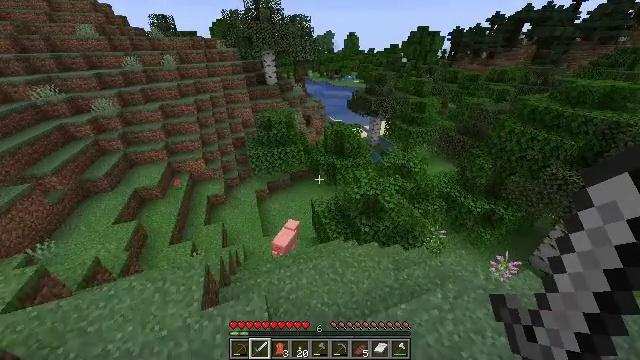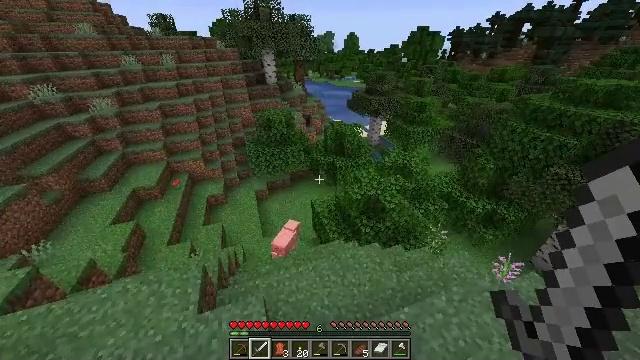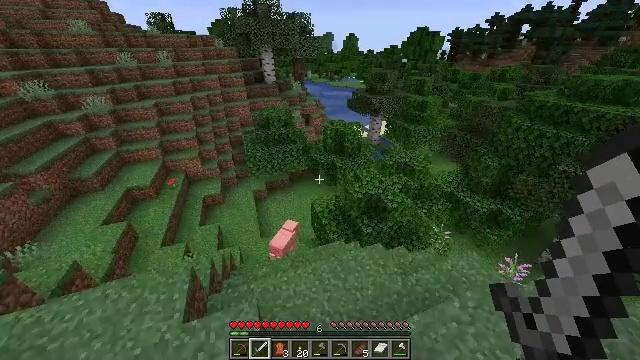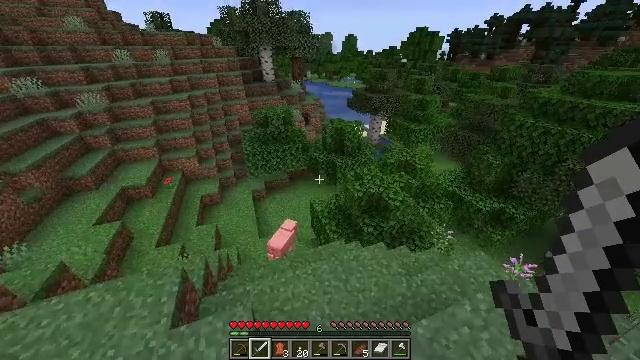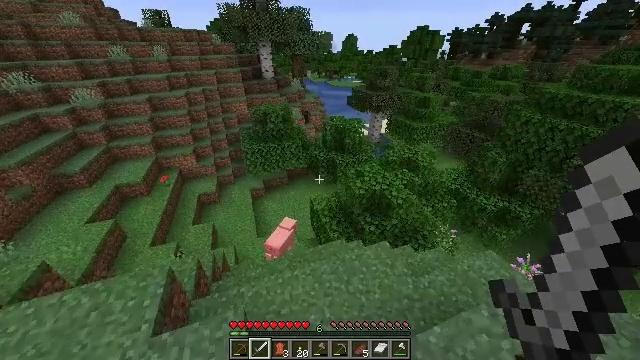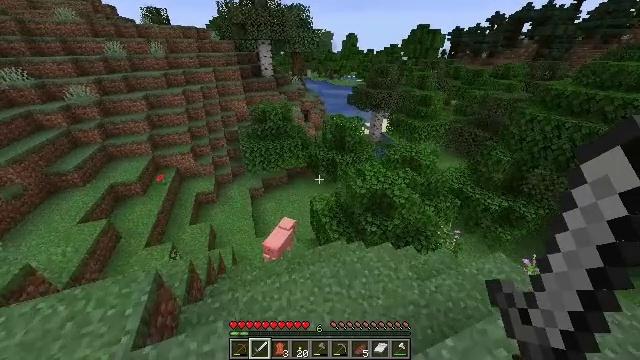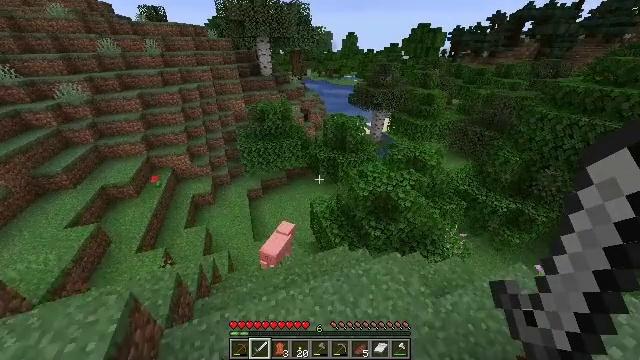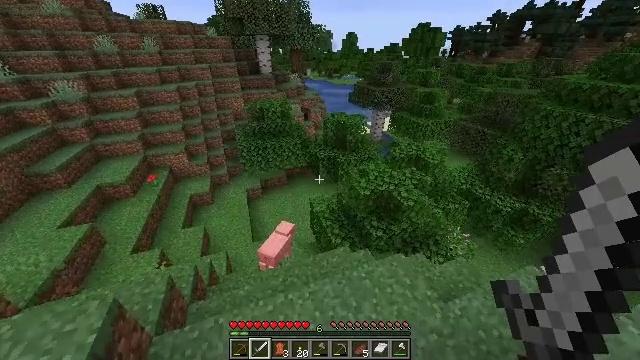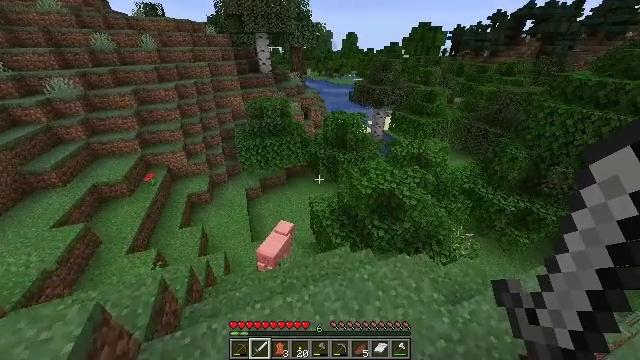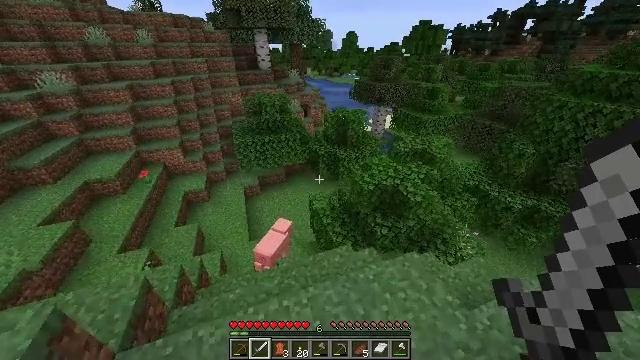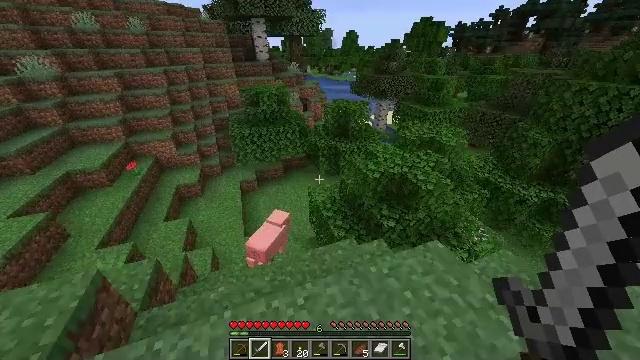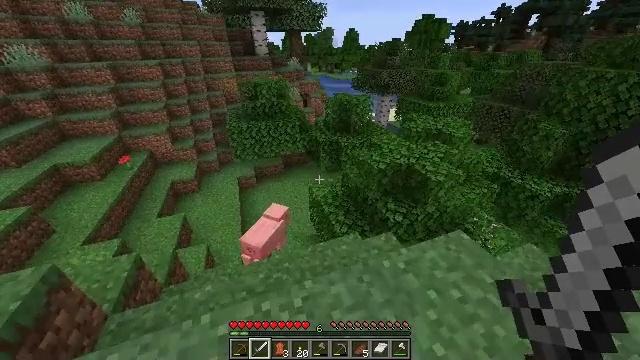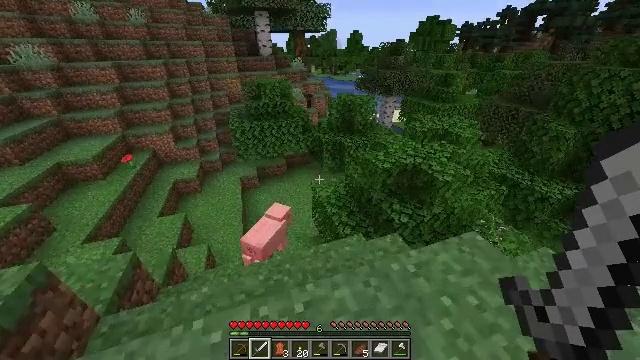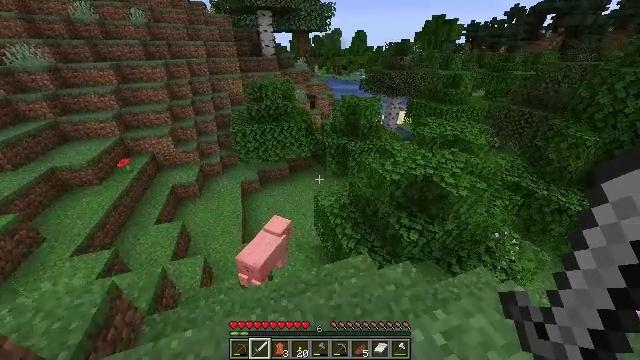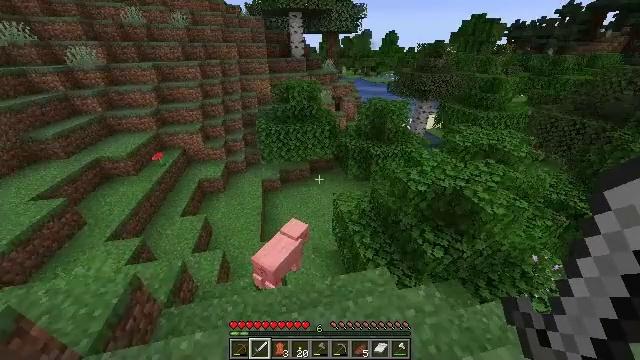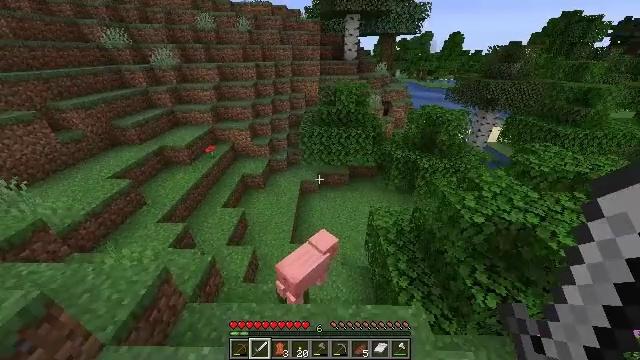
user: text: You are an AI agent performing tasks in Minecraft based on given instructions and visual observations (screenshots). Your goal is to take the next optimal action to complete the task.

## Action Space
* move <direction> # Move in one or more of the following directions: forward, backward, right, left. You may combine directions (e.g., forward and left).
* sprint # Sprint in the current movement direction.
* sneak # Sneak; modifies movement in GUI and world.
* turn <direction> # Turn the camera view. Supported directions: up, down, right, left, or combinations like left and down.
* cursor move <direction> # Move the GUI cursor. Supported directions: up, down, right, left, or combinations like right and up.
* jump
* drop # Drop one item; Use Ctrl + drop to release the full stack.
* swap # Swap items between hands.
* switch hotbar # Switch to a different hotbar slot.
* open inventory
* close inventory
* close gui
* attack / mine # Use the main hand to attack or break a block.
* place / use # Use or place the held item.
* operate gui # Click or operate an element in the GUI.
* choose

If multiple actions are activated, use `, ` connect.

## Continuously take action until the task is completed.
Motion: motion action
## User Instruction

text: Break oak leaves from the trees.
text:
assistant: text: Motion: move forward, sprint
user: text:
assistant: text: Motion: move forward, sprint
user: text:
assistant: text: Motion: move forward, sprint
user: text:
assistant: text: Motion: move forward, sprint
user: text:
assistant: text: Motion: move forward, sprint
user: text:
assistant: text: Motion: move forward, sprint
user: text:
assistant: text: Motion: move forward, sprint
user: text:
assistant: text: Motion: move forward, sprint
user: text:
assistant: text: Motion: move forward, sprint
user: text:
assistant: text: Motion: move forward, sprint
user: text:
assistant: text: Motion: move forward, sprint
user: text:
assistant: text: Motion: move forward, sprint
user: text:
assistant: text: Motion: move forward, sprint
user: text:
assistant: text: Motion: move forward, sprint, turn left
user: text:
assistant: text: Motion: move forward, sprint, turn left
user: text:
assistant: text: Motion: move forward, sprint, turn left
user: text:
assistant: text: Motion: move forward, sprint, turn left
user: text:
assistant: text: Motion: move forward, sprint
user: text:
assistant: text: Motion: move forward, sprint
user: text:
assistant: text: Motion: move forward, sprint
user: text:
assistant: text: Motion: move forward, sprint
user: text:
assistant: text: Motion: move forward, sprint
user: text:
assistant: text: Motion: move forward, sprint
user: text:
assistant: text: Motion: move forward, sprint, turn right
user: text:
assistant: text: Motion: move forward, sprint, turn right
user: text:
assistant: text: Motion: move forward, sprint, turn right
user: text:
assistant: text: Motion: move forward, sprint, turn right
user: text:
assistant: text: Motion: move forward, sprint, turn right
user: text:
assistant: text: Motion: move forward, sprint, turn right
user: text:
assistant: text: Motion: move forward, sprint, turn right